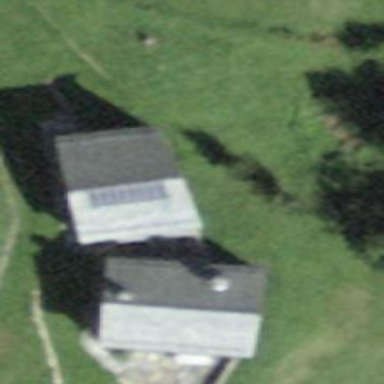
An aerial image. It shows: Hut with gabled roof oriented across.